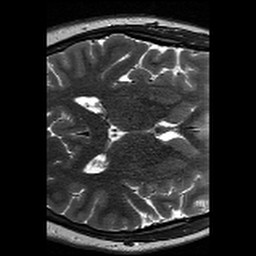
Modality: T2w
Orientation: axial
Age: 35
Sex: female
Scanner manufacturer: siemens
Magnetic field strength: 3 T
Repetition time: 13.15 s
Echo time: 0.082 s